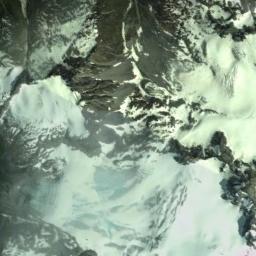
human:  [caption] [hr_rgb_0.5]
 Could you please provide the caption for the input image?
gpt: A lot of snow is on the snowberg .

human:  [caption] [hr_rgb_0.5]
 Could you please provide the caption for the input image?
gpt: The snow berg is consist of bare land and white snow .

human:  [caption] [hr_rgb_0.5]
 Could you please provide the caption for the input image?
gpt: A snow-covered mountain covered in large areas .

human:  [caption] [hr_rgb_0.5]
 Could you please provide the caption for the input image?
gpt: The snowberg is partly covered with snow and ice and the color of the mountain is brown .

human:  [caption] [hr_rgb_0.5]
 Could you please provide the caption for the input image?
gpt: There are much snow on the snowberg .